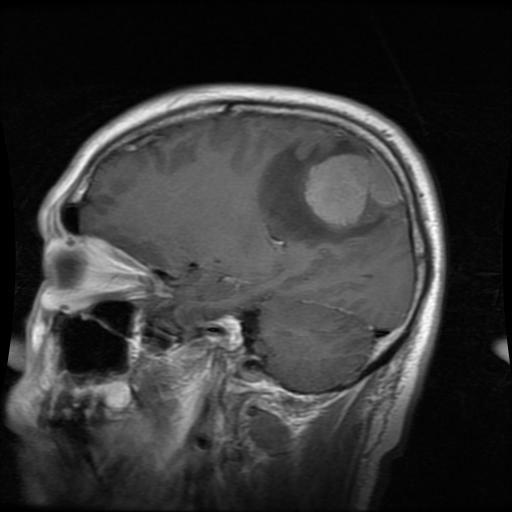
Label: meningioma